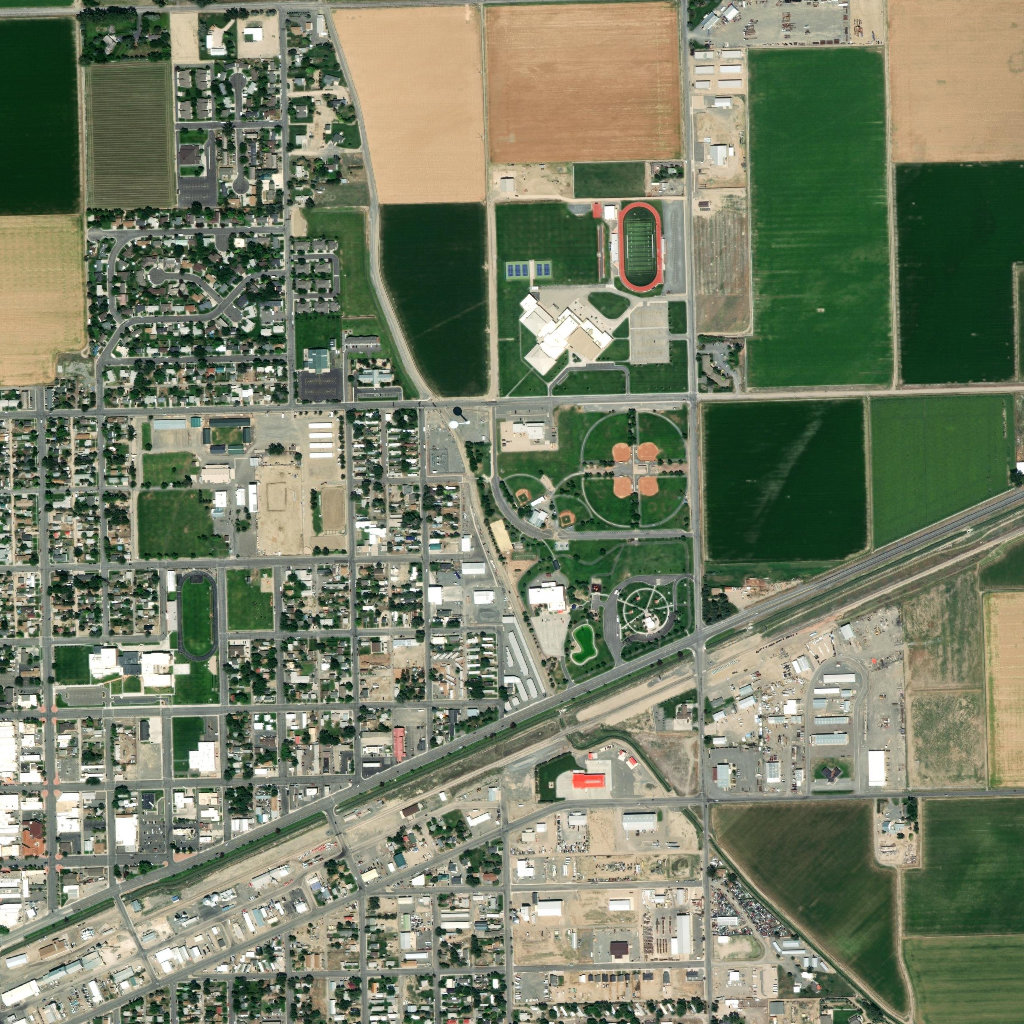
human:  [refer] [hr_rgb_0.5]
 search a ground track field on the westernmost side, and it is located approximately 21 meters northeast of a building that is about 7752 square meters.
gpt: <box>[[17, 55, 20, 64, 0]]</box>

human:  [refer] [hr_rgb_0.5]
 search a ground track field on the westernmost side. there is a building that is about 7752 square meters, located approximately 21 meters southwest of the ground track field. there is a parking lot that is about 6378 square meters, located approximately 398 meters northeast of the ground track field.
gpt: <box>[[17, 55, 20, 64, 0]]</box>

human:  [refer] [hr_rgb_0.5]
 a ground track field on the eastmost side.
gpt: <box>[[60, 19, 64, 28, 0]]</box>

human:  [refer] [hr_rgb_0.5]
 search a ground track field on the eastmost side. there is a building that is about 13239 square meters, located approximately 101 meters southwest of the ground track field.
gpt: <box>[[60, 19, 64, 28, 0]]</box>